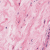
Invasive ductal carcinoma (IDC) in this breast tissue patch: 0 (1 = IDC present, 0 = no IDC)